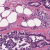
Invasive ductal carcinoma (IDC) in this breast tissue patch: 1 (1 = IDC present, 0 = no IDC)